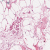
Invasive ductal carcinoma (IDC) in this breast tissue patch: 0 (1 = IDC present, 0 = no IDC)